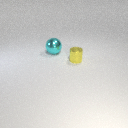
large cyan metal sphere to the left of small yellow metal cylinder